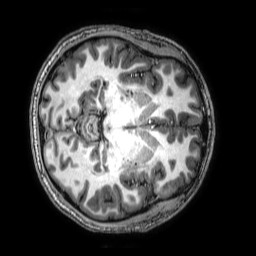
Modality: T1w
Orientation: axial
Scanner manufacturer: philips
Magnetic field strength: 3 T
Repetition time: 0.008 s
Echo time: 0.003572 s